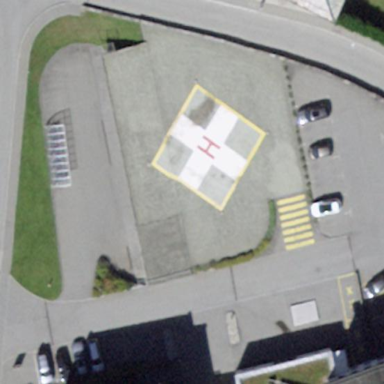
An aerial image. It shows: Image showing helipad at airport.